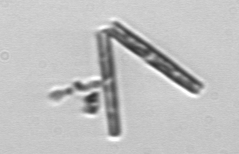
Label: Thalassionema